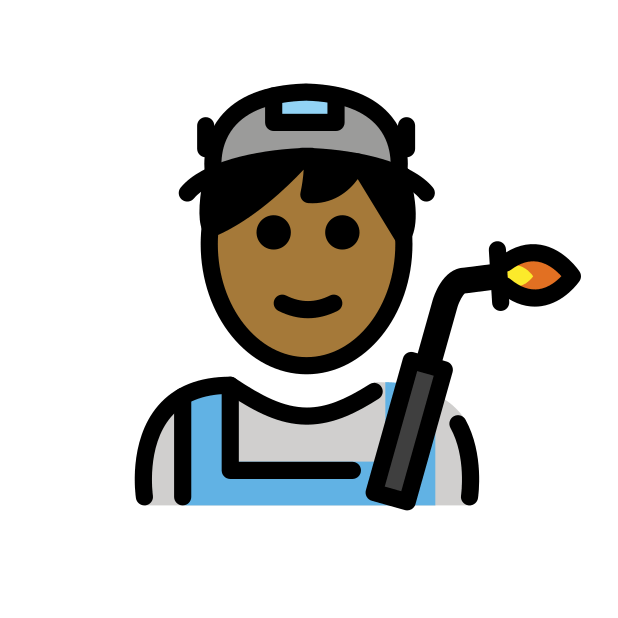
man factory worker: medium-dark skin tone